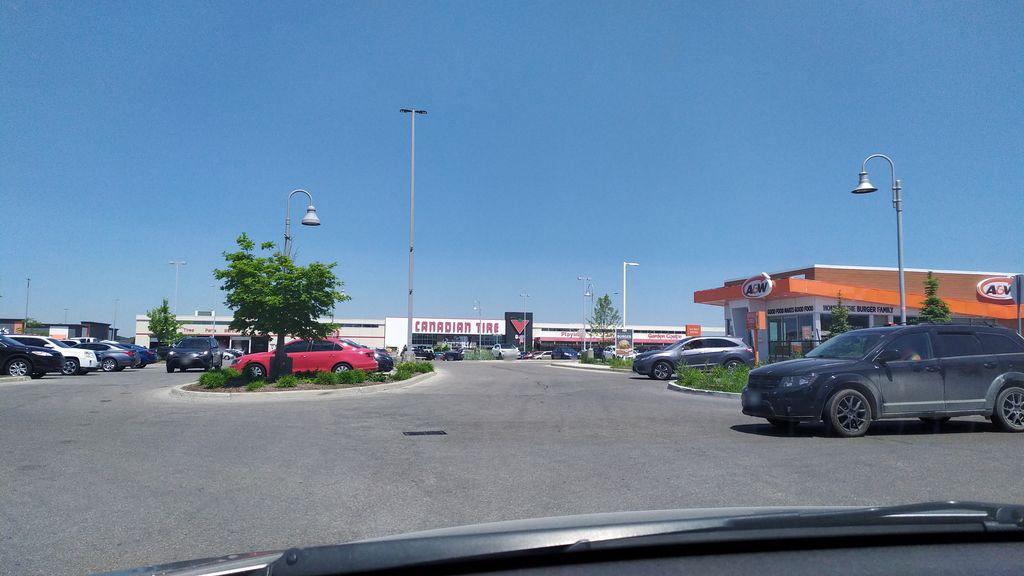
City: kitchener-waterloo